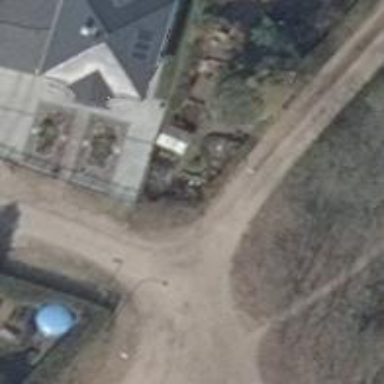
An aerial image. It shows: Residential road with compacted surface.